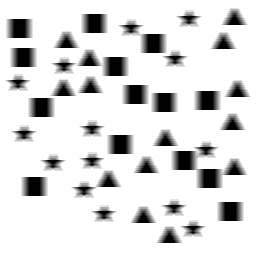
Squares: 14
Triangles: 14
Stars: 14
Total shapes: 42